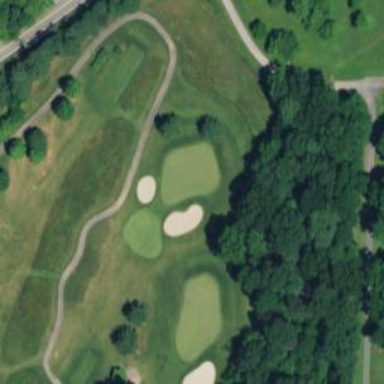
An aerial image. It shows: Golf hole.